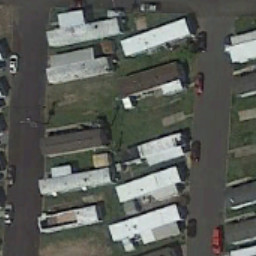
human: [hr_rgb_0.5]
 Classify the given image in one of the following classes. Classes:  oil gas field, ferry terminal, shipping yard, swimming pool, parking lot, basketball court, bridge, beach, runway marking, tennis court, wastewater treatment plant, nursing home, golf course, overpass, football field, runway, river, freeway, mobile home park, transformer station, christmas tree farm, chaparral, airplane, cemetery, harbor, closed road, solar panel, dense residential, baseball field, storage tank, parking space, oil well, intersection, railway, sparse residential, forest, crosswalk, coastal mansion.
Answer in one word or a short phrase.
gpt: mobile home park